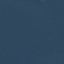
Land use / land cover: SeaLake